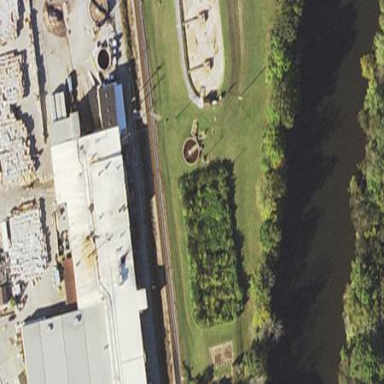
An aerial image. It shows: View of wastewater plant.